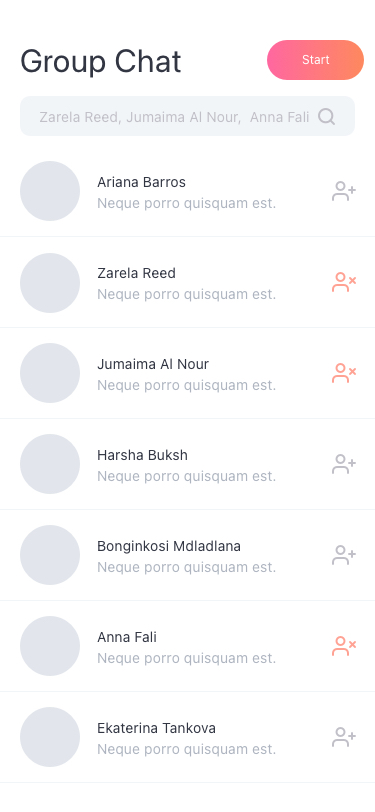
Text in this UI design:
Ekaterina Tankova
Neque porro quisquam est.
Anna Fali
Neque porro quisquam est.
Bonginkosi Mdladlana
Neque porro quisquam est.
Harsha Buksh
Neque porro quisquam est.
Jumaima Al Nour
Neque porro quisquam est.
Zarela Reed
Neque porro quisquam est.
Ariana Barros
Neque porro quisquam est.
Group Chat